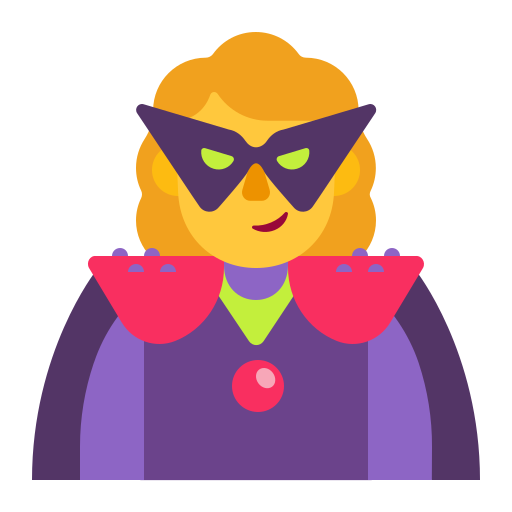
woman supervillain flat default